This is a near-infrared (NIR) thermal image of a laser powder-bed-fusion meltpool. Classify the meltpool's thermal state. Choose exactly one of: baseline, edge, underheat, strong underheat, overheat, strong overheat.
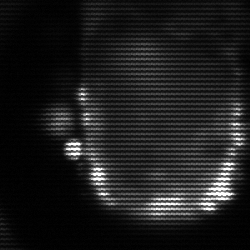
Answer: baseline